Question: 1. How can I delete data form a table with out delete other table data?
2. Is that possible Null value for foreign key in MySql data base table?
I want to delete one Department without delete other tables data like (shifts, remote_login_id, skills). This my data base ERD. How will I do this?

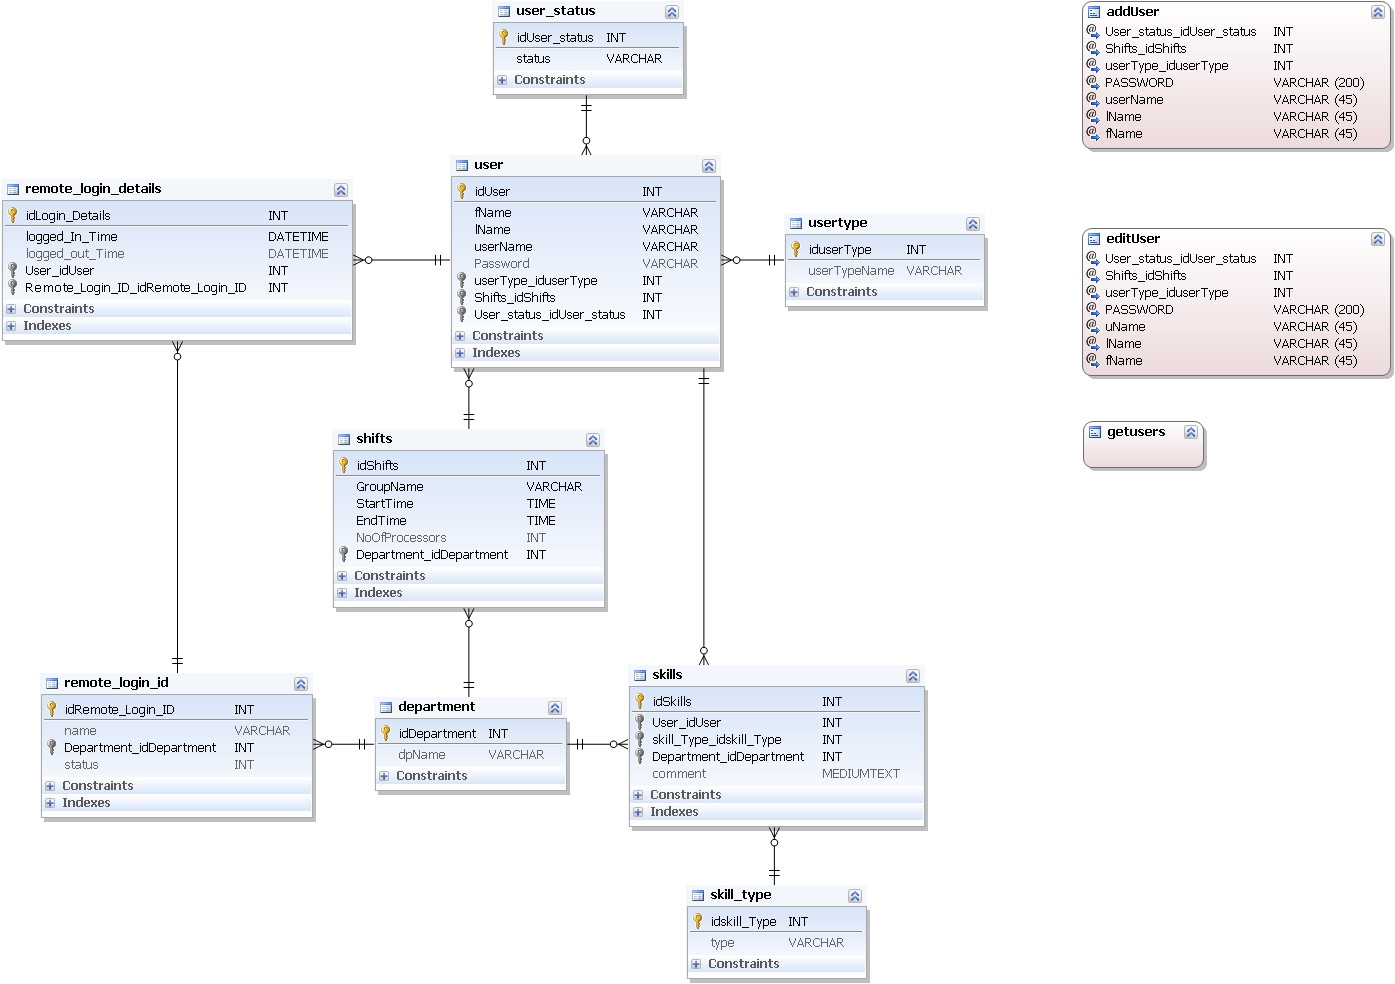
Answer: When you define the foreign key you can choose between SET NULL and CASCADE.
CASCADE deletes all records that holds reference to the deleted row.
SET NULL set's the foreign key column to null wherever it referenced the deleted record. For this to work you need to make sure that that column allows null or it won't work.
<URL>